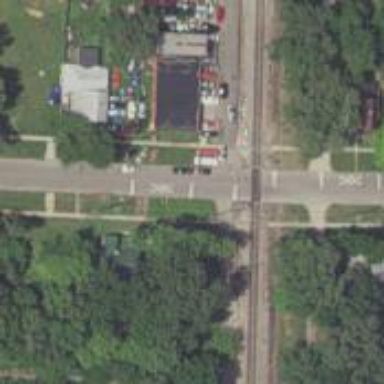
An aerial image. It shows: Level crossing on the railway with lights.